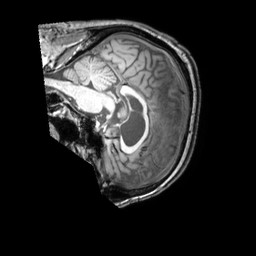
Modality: T1w
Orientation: sagittal
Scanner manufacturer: philips
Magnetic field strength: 3 T
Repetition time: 0.009892 s
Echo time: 0.004604 s